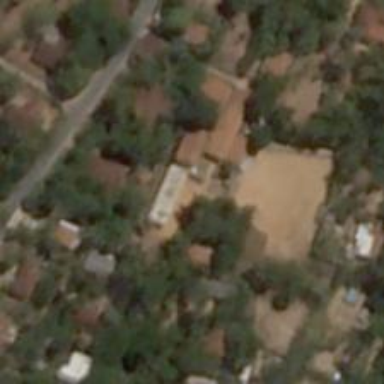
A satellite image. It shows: School.